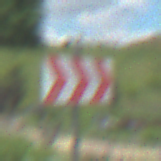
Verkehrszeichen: RichtungstafelnInKurvenGrossLinks
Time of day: Midday
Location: Outdoor (Nature)
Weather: PartlyCloudy
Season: NotSpecified
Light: Natural